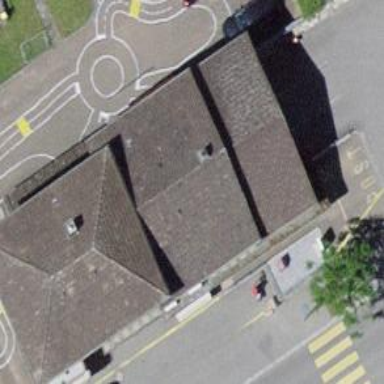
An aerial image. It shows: Kindergarten.